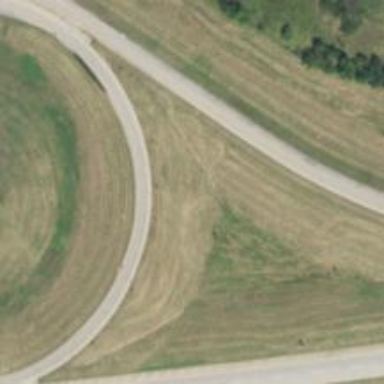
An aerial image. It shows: Trunk link highway.